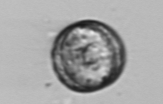
Label: Thalassiosira